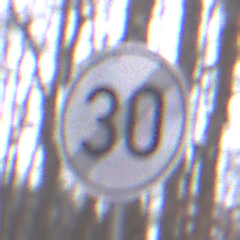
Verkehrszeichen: EndeGeschwindigkeit30
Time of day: Midday
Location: Outdoor (Nature)
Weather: Overcast
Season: Autumn
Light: Natural